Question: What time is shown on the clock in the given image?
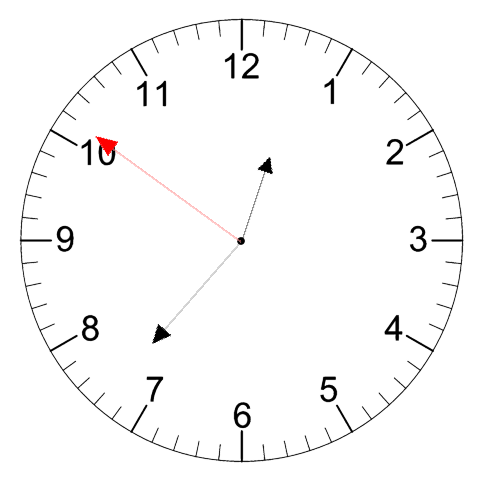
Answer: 12:36:51